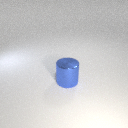
large blue metal cylinder